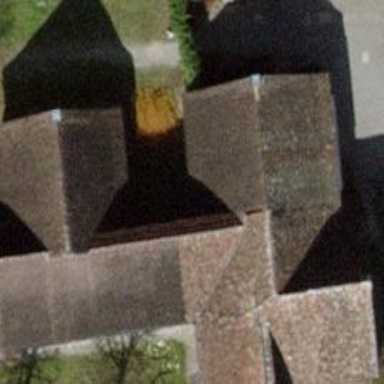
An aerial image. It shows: Building with gabled roof made of roof tiles. The roof is oriented across the structure.